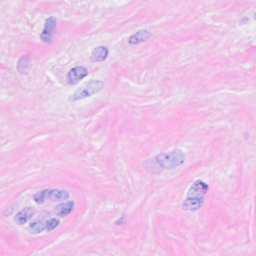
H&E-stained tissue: Breast